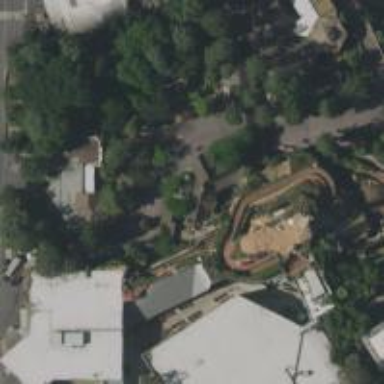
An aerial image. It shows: Loading platform attraction.